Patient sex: F
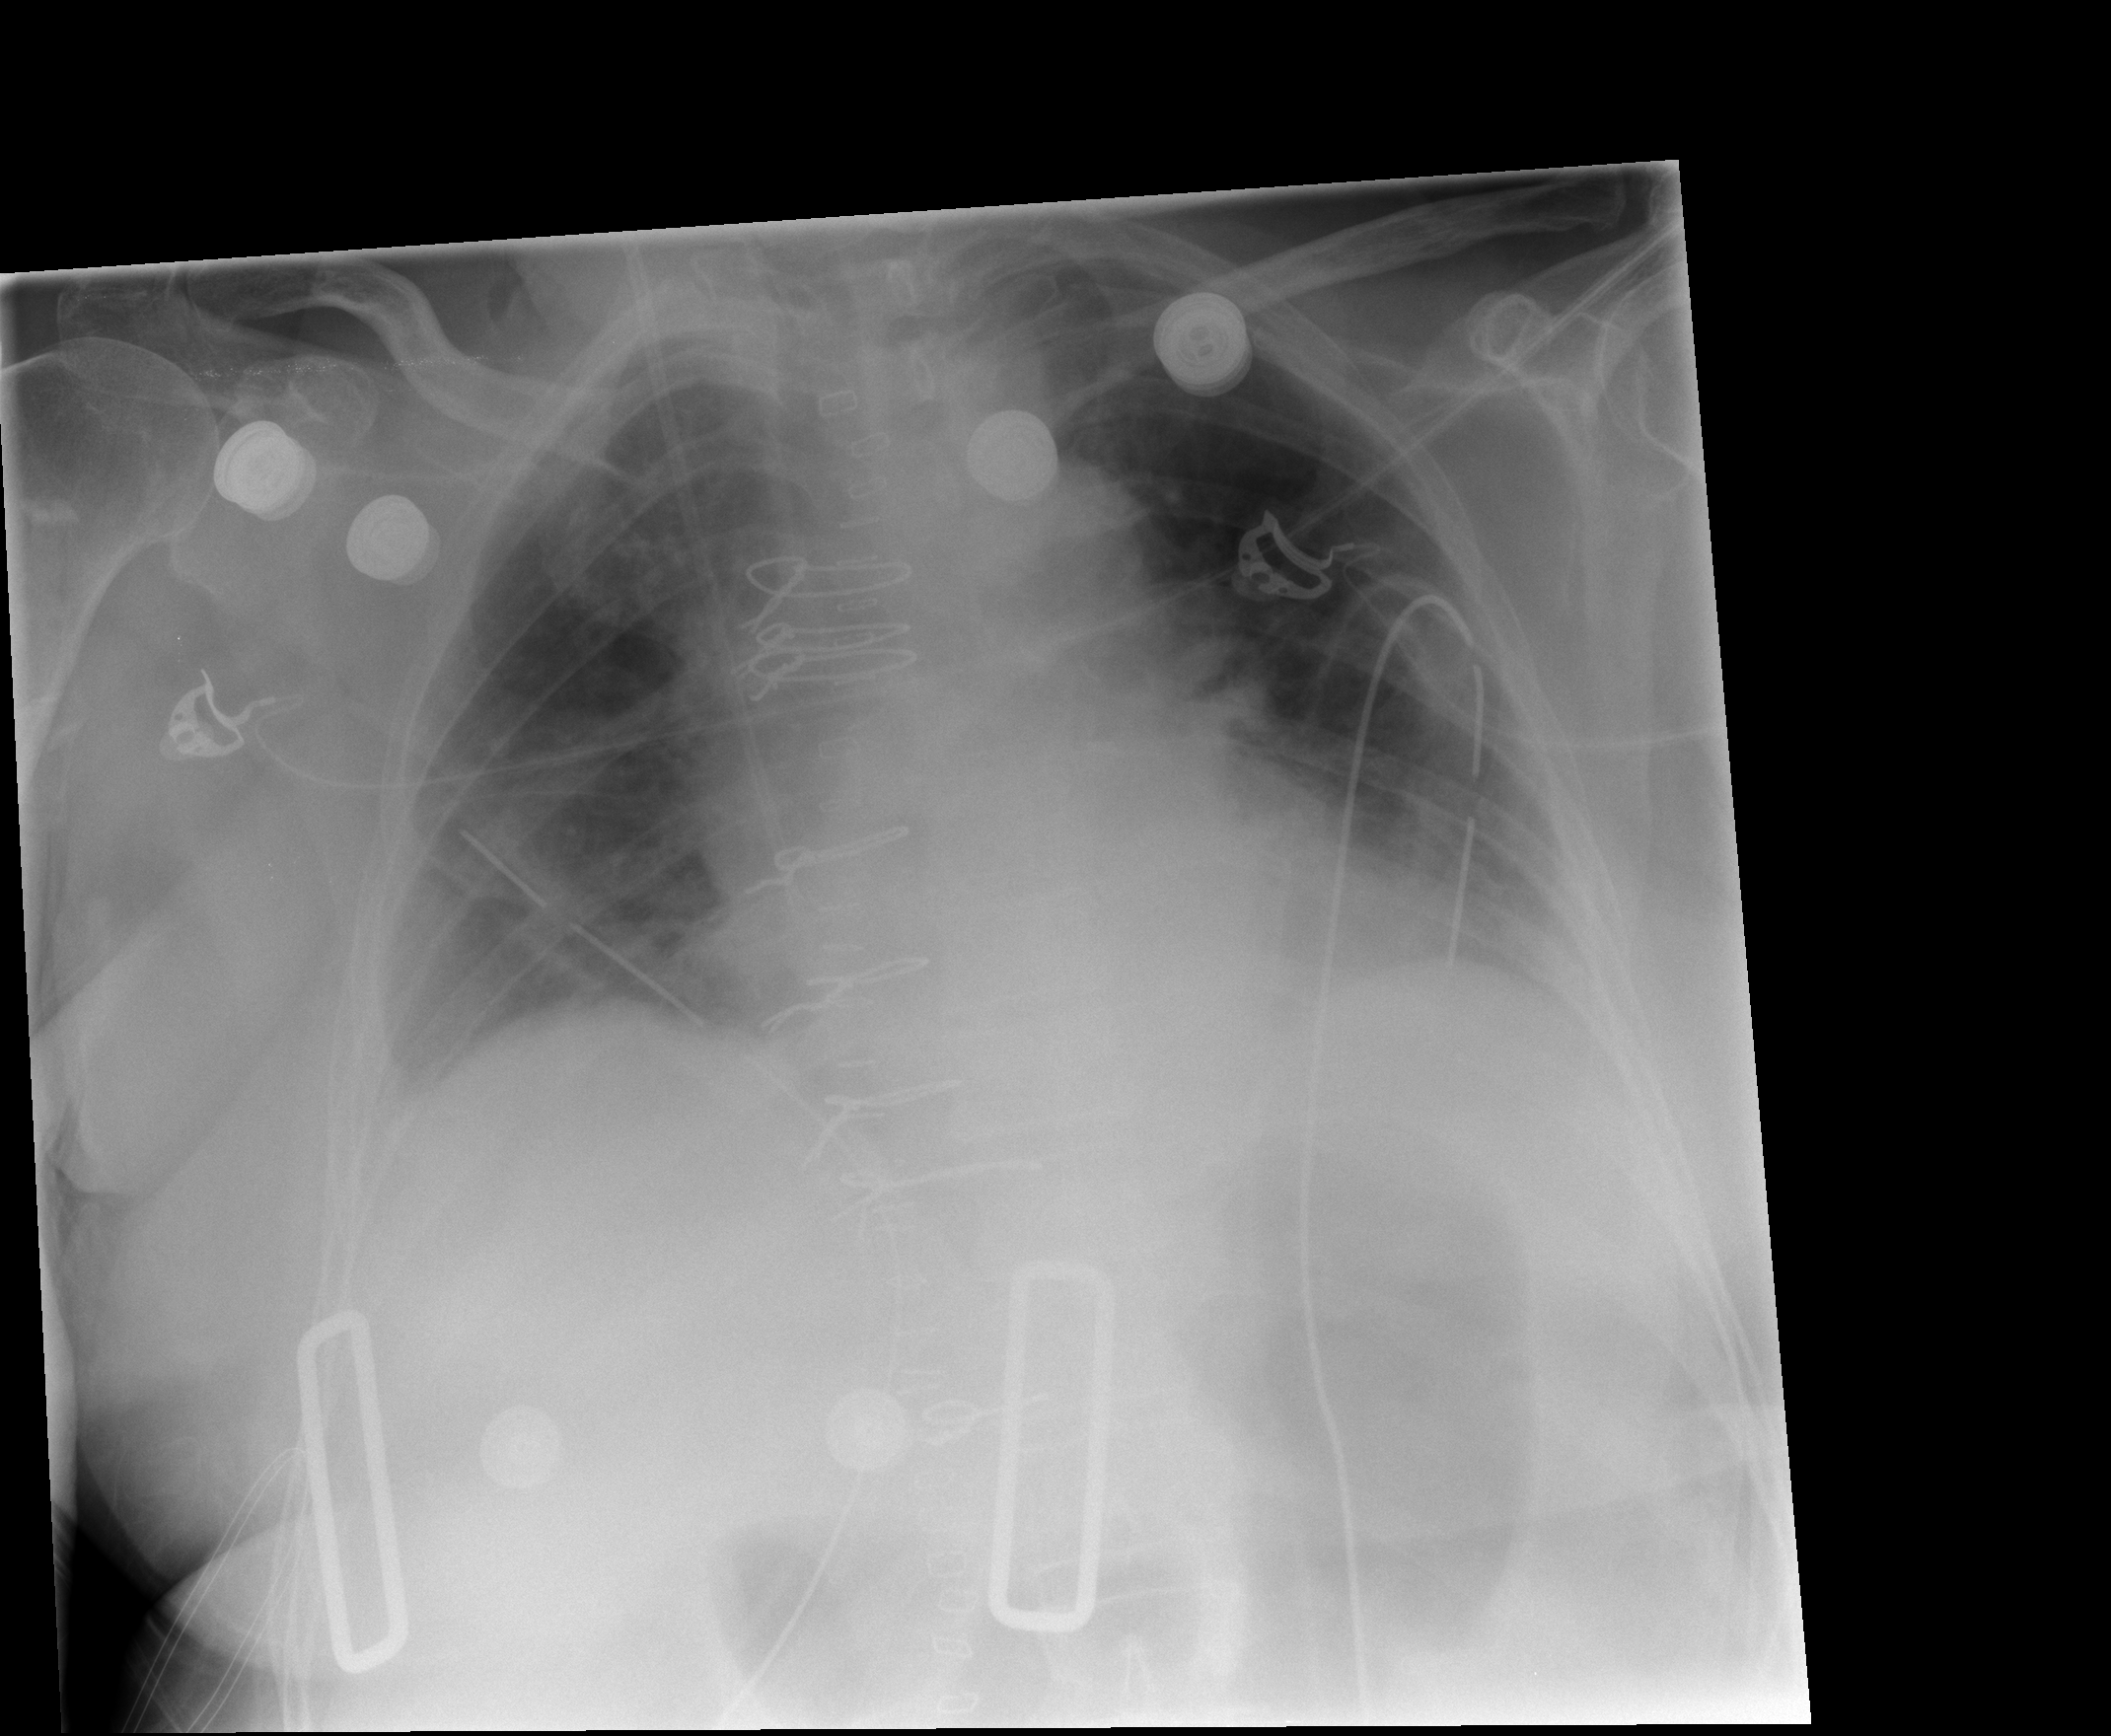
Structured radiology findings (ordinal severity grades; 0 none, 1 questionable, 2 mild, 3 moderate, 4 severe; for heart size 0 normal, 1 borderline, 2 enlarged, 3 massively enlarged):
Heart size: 2
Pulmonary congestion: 0
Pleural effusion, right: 1
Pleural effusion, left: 1
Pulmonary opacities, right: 0
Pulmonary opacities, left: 0
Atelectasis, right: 2
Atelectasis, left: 2